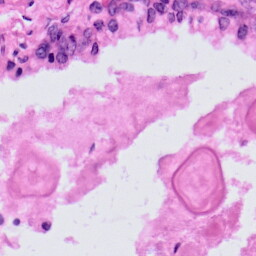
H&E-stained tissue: Prostate